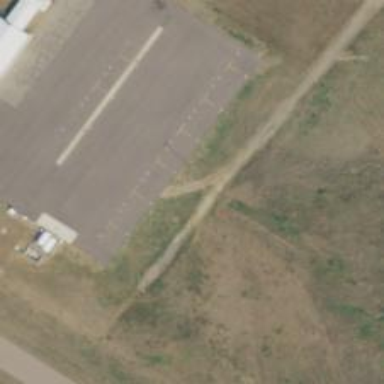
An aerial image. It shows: Apron at the airport.